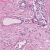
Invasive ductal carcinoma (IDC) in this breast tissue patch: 1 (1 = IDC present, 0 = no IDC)